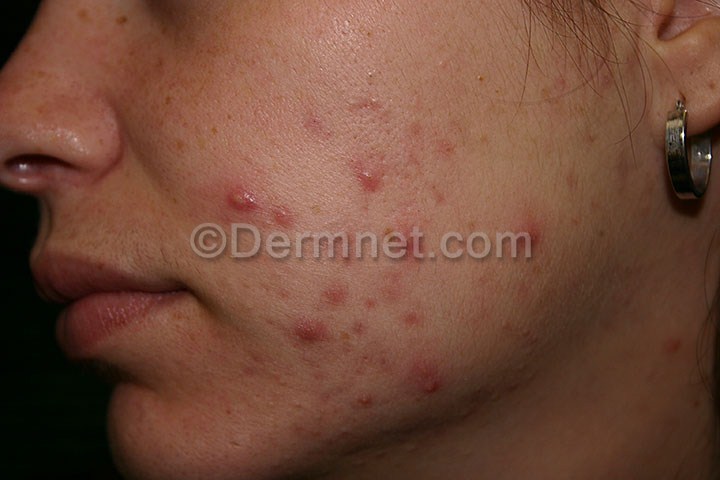
Disease: Acne and Rosacea Photos